Question: I am calling Unit Test Methods from another project to a window form list.
But I am getting 'ToString','Equals' etc. along with test methods.
This is my code:
'''
public Form1()
{
InitializeComponent();
FillListView();
}
public void FillListView()
{
MethodInfo[] methodInfoFT = typeof(UnitTestProject1.UnitTest1)
.GetMethods(BindingFlags.Public | BindingFlags.Instance | BindingFlags.InvokeMethod);
foreach (MethodInfo methodInfo in methodInfoFT)
{
listBox1.Items.Add(methodInfo.Name);
}
}
'''
This is what I get:

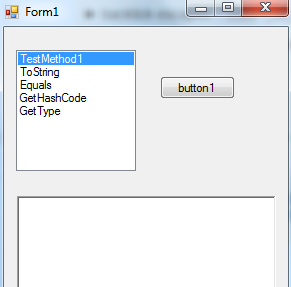
Answer: You need to use the 'DeclaredOnly' binding flag to ensure that you only retrieve the methods defined in the class itself.
'''
MethodInfo[] methodInfoFT = typeof(UnitTestProject1.UnitTest1)
.GetMethods(BindingFlags.Public | BindingFlags.Instance |
BindingFlags.InvokeMethod | BindingFlags.DeclaredOnly);
'''